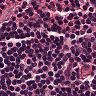
Metastatic tissue present: no